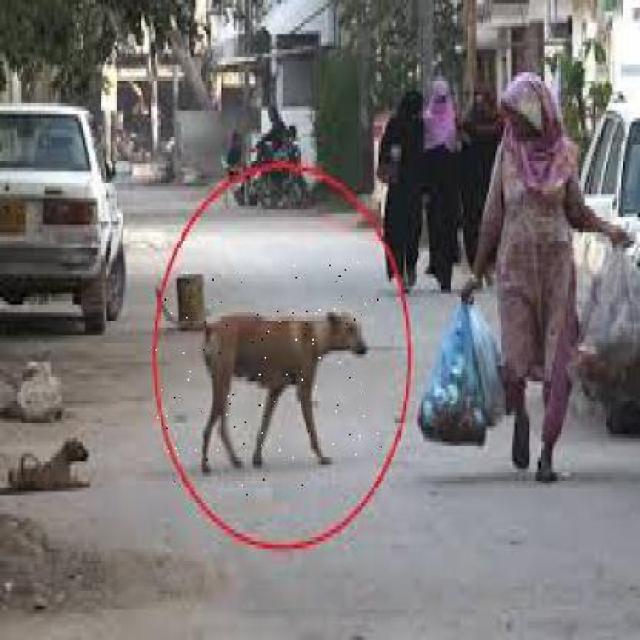
Healthy canine skin — no visible lesions, inflammation, or abnormalities. The skin and coat appear normal.